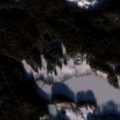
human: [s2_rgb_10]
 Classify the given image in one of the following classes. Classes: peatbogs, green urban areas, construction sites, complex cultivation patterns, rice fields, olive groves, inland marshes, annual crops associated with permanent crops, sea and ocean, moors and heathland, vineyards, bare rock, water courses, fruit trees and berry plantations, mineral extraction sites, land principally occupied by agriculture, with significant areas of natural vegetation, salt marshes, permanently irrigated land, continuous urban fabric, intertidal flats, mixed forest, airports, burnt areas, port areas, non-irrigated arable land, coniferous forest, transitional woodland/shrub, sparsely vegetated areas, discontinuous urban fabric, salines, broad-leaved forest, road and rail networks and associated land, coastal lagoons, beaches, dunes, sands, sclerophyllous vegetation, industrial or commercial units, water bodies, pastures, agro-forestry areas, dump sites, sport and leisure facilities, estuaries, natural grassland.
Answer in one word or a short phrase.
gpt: coniferous forest, mixed forest, water bodies